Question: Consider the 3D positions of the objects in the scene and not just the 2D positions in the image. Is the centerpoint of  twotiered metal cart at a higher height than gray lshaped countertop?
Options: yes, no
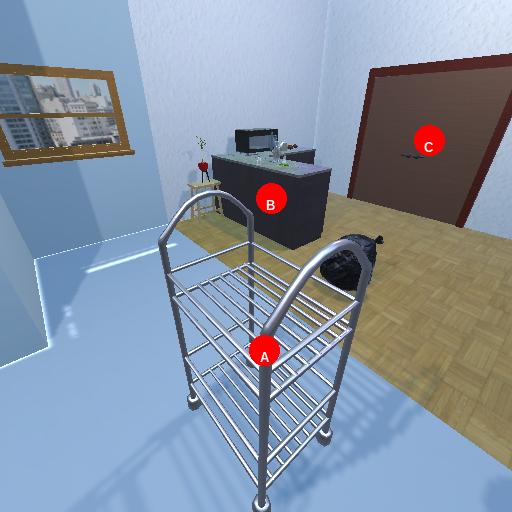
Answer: yes